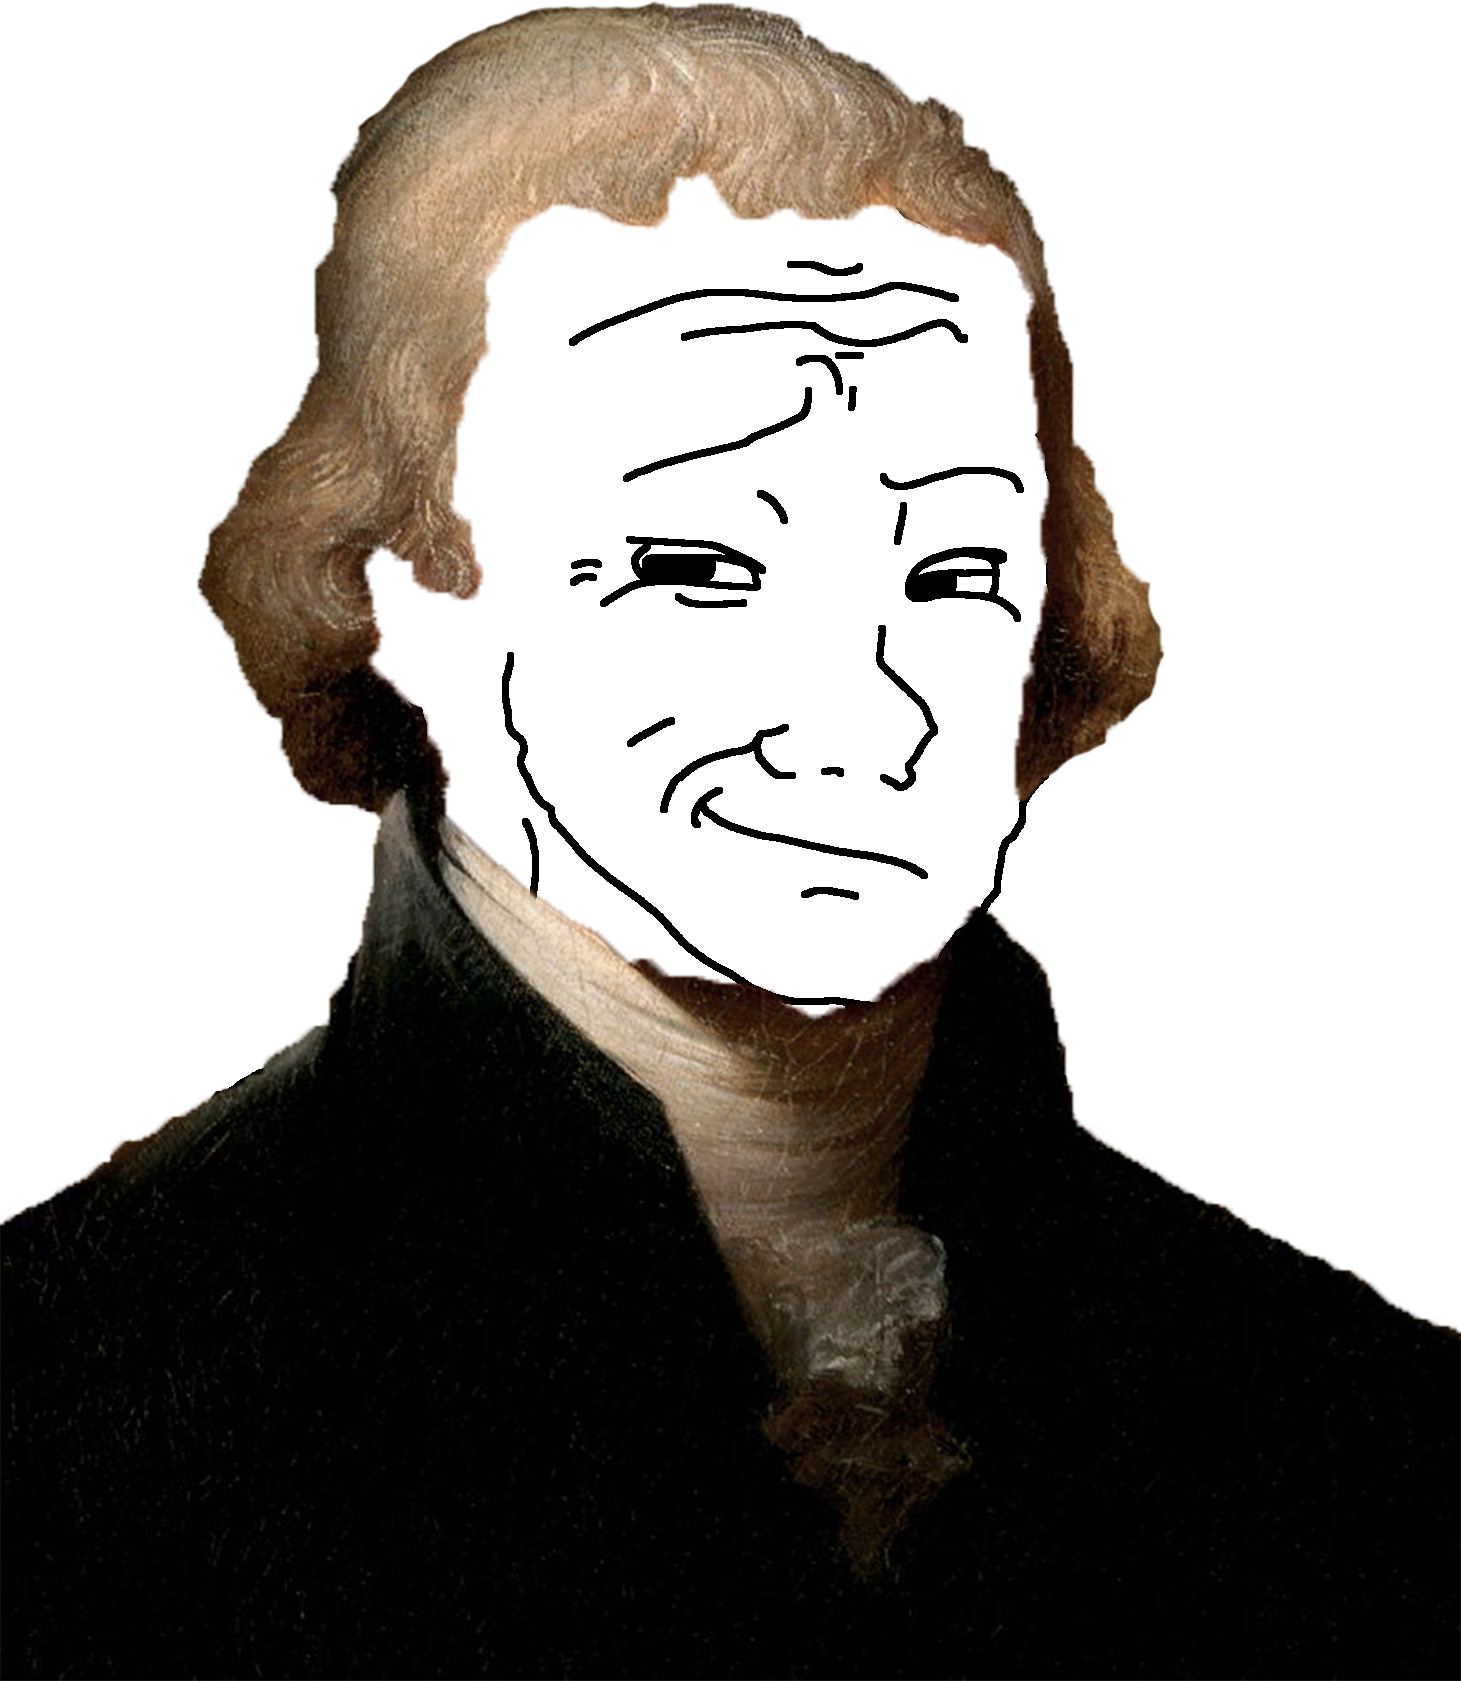
Label: 5_Shroomjak